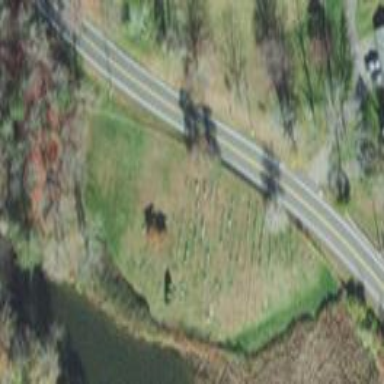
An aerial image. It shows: Private cemetery known as grave yard. It is designated as cemetery in the land use category.